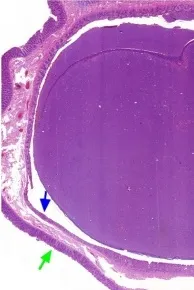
Histology. . (A) Original magnification x40, haematoxylin and eosin stain. Photomicrograph showed submucosal localization of the cavity lined by the intestinal mucosa. Cavity and native bowel lumen were separated by only a thin layer of submucosal matter.
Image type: pathology (h&e)